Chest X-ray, AP view. Patient: 51 years old, sex M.
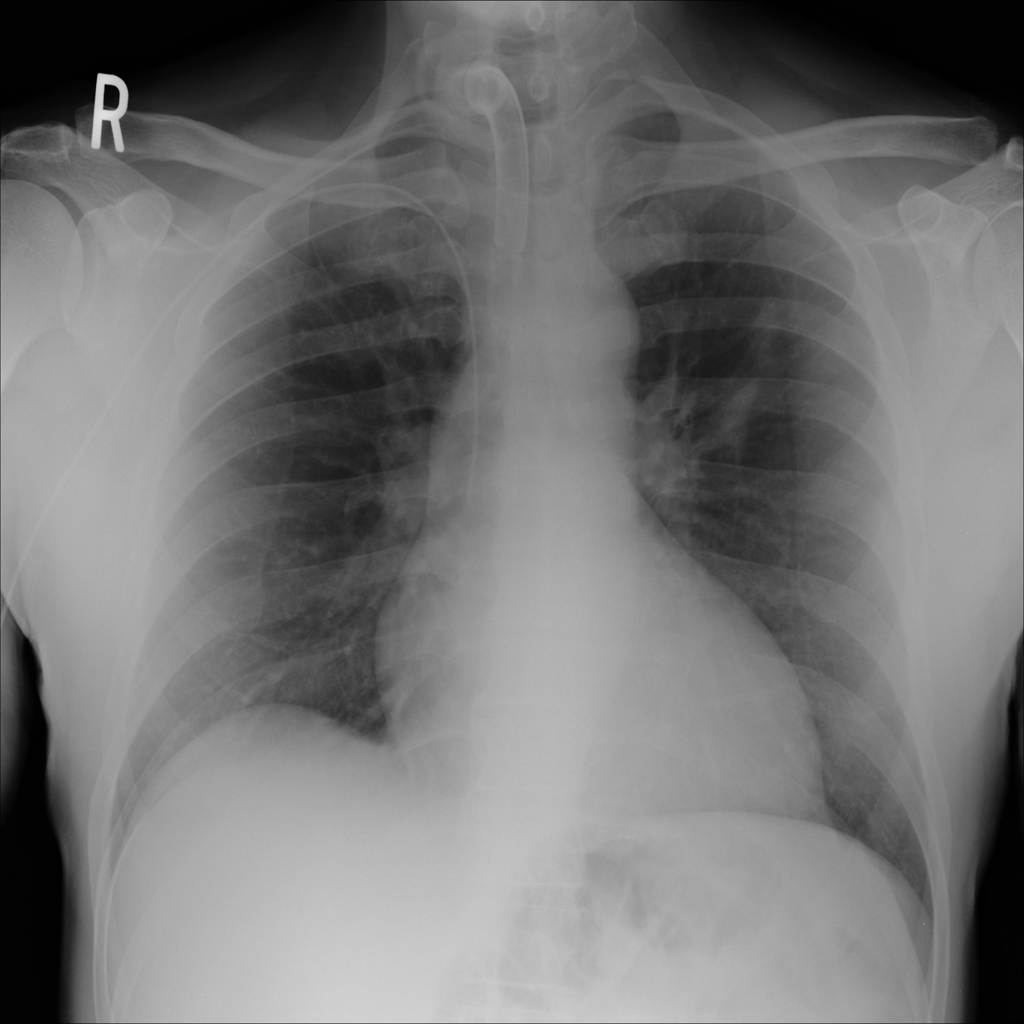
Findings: No Finding